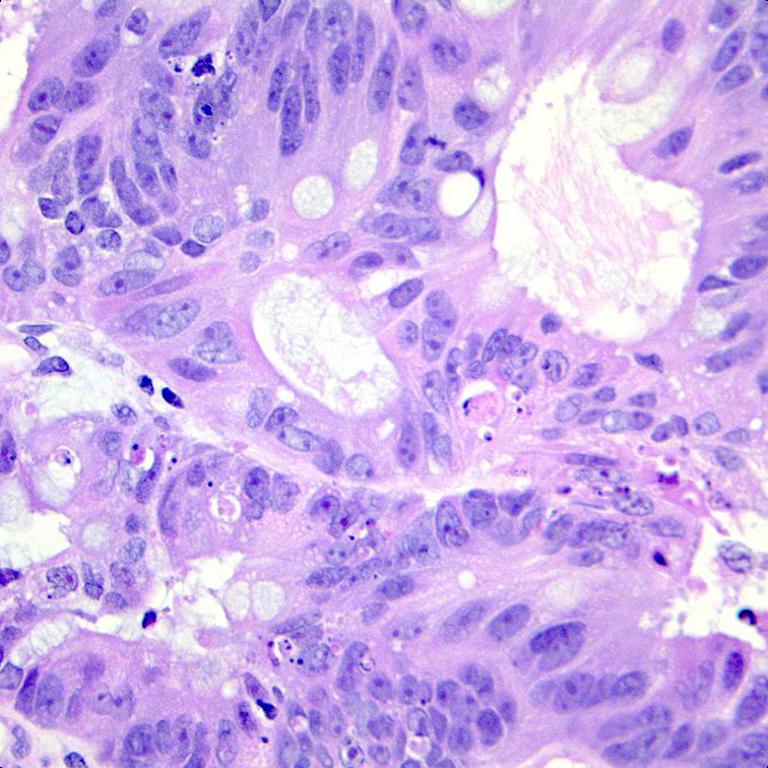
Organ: colon
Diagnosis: adenocarcinomas